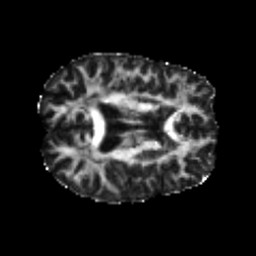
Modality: FA
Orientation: axial
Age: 22
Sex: male
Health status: healthy
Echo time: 0.074 s